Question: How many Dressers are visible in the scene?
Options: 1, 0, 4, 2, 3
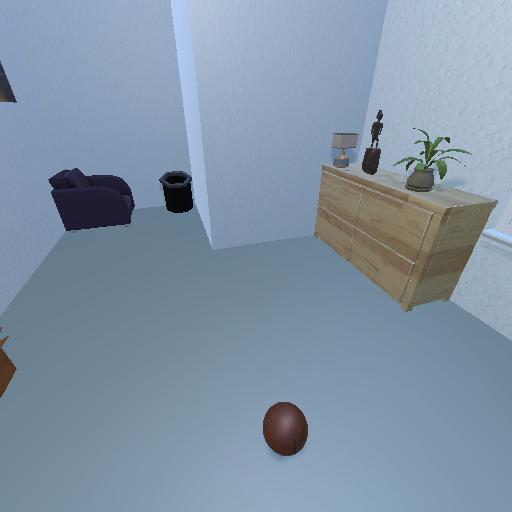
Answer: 1